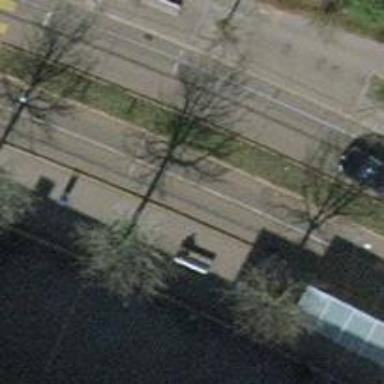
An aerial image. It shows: Bench for seating.